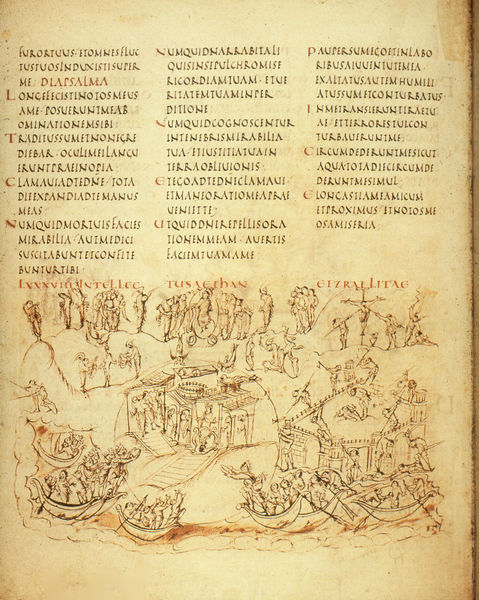
Titel: Utrecht Psalter
Standort: Herkunftsort: Reims (EU - F)
Institution: Utrecht, Universitätsbibliothek
Schlagwörter: meer, fluss, menschen, braun, zeichnung, haus, rot, häuser, boote, schiffe, schrift, schlacht, buch, burg, palast, festung, text, karte, christus, jesus, mauern, rötel, latein, seeschlacht, buchmalerei, passion, heilige drei könige, kreuzung christi